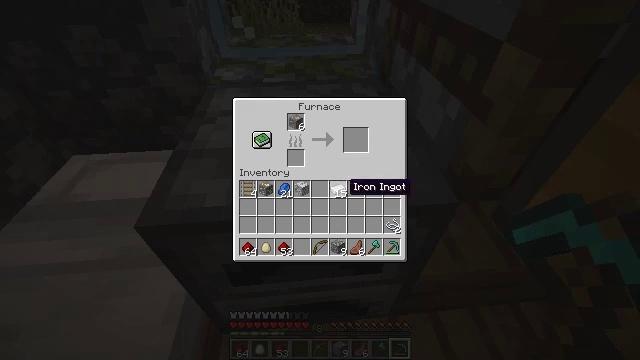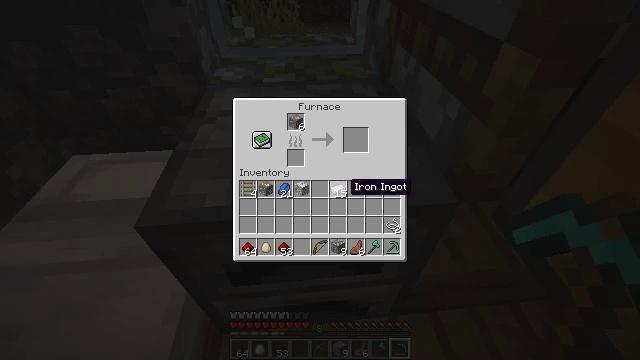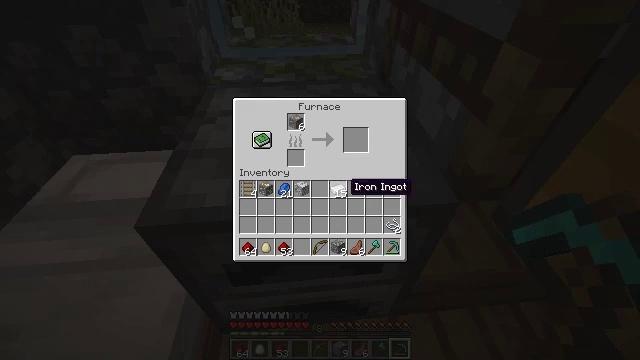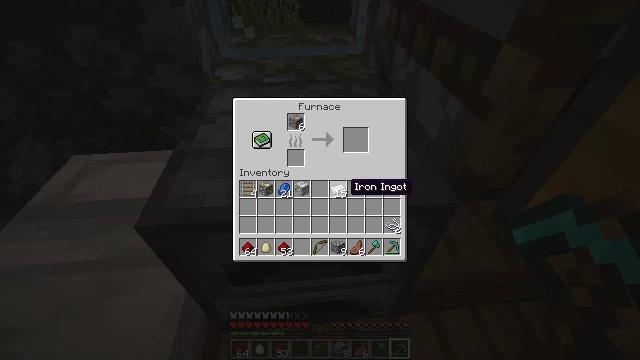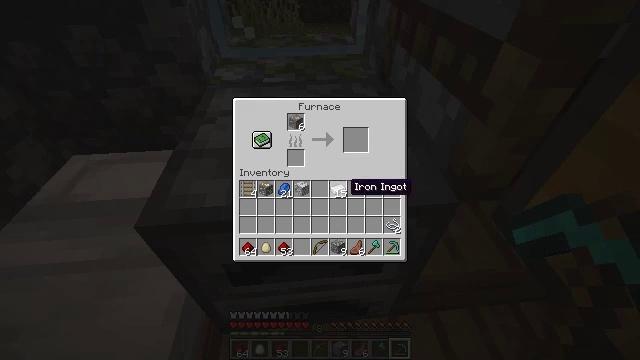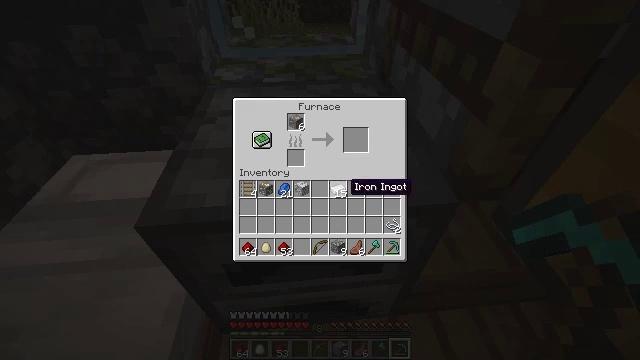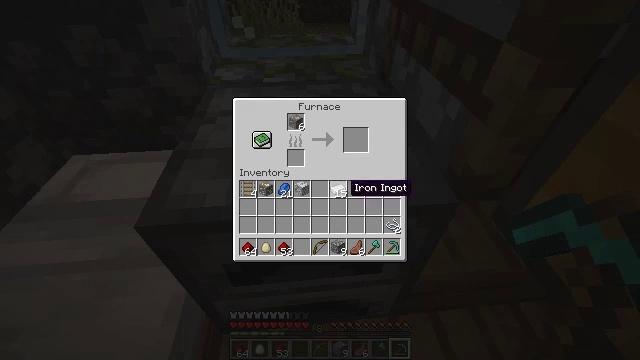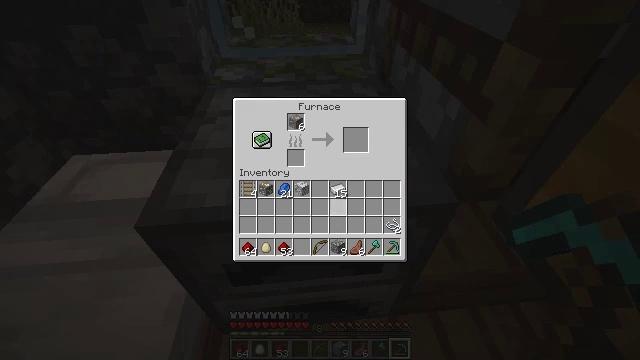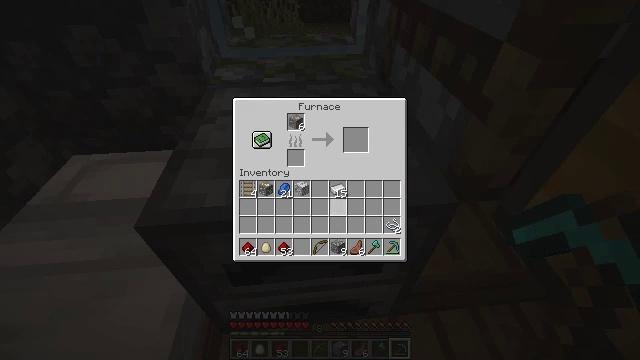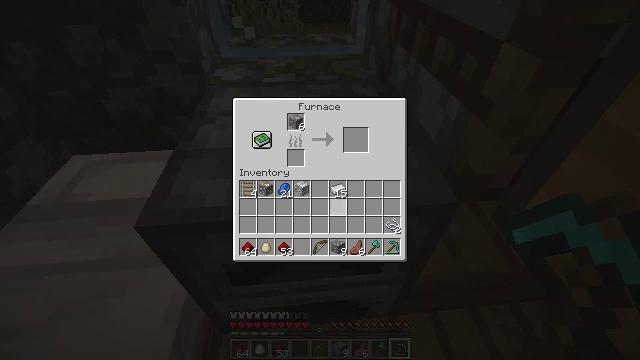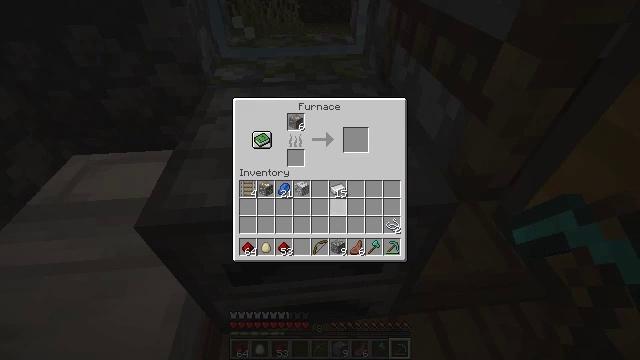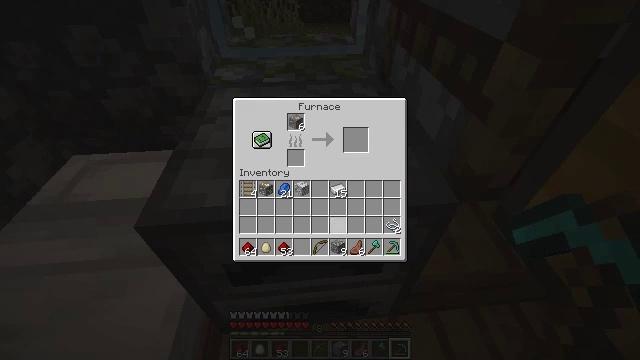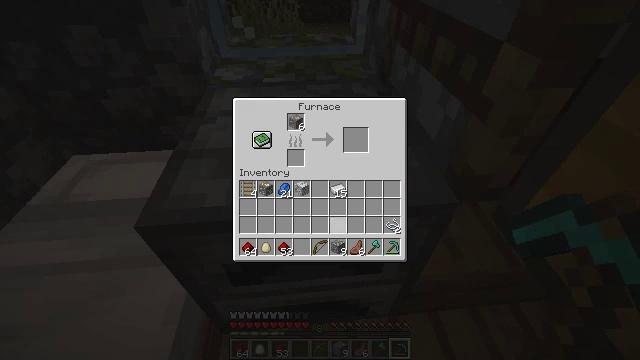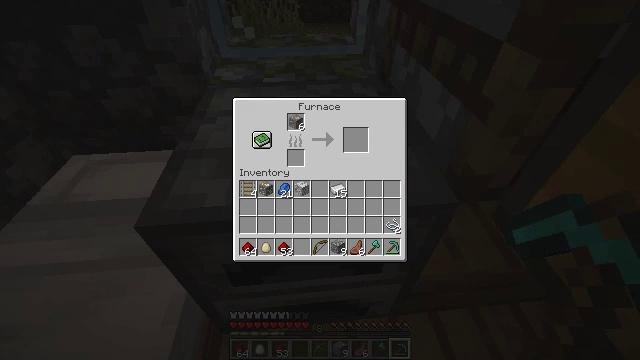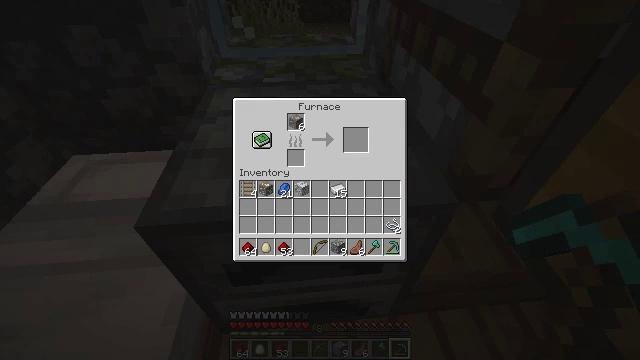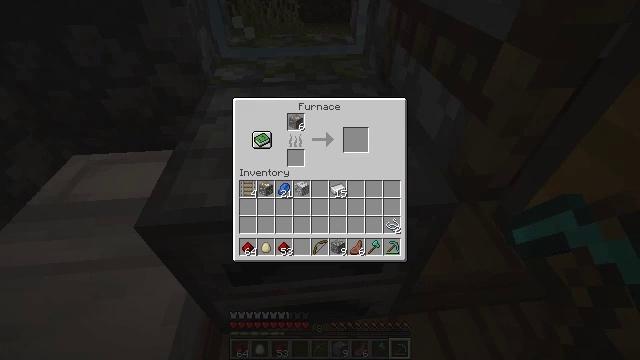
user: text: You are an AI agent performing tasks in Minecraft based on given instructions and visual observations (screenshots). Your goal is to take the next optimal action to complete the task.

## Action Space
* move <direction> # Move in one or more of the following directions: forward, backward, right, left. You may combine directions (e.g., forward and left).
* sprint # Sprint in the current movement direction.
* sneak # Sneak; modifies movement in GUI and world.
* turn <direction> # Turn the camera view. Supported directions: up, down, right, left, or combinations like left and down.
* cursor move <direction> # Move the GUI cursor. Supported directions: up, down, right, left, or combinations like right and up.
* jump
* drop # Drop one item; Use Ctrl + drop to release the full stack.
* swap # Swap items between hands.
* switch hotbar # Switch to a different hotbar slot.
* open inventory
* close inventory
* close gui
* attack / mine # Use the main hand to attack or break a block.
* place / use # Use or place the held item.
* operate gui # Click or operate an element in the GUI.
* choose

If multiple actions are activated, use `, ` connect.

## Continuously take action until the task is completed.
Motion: motion action
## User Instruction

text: Assemble a dispenser at the crafting table.
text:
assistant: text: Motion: sneak
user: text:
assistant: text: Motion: sneak
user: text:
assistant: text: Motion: sneak
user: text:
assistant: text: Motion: sneak
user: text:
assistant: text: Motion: sneak
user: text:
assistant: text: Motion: sneak
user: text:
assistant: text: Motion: sneak
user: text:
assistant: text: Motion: sneak
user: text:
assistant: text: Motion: sneak
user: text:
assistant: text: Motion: sneak
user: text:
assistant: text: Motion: sneak
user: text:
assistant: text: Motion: sneak, cursor move down
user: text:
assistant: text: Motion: sneak, cursor move down
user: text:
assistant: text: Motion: sneak
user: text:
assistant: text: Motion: sneak
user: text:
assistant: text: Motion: sneak
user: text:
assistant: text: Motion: sneak
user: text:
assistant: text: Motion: sneak
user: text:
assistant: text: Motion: sneak
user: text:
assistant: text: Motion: sneak
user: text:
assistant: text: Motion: sneak
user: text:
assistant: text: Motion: sneak
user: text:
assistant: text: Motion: sneak
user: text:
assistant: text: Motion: sneak
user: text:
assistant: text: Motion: sneak
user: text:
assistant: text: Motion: sneak
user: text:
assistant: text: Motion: sneak
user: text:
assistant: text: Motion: sneak
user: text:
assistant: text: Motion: sneak
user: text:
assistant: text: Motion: sneak